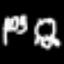
Label: frog